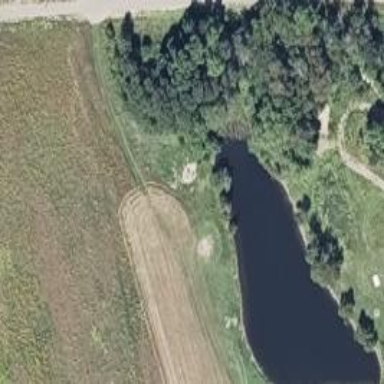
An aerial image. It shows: Pond with natural water.